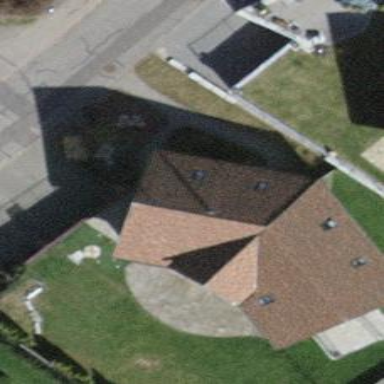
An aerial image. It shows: Detached building.